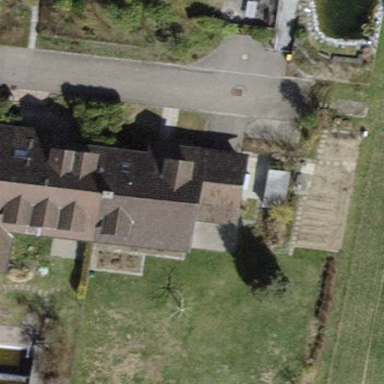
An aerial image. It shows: Building with tile roof.